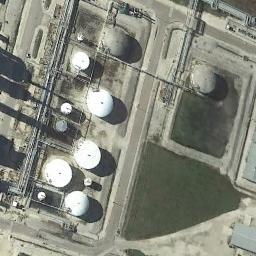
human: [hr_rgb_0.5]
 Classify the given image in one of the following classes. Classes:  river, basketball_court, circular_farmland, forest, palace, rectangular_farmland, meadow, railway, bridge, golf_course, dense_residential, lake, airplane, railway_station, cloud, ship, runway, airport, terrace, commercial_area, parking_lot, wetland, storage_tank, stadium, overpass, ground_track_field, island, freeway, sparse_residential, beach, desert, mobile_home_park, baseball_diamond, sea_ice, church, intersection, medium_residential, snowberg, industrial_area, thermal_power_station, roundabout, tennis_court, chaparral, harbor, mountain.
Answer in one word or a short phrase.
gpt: storage_tank